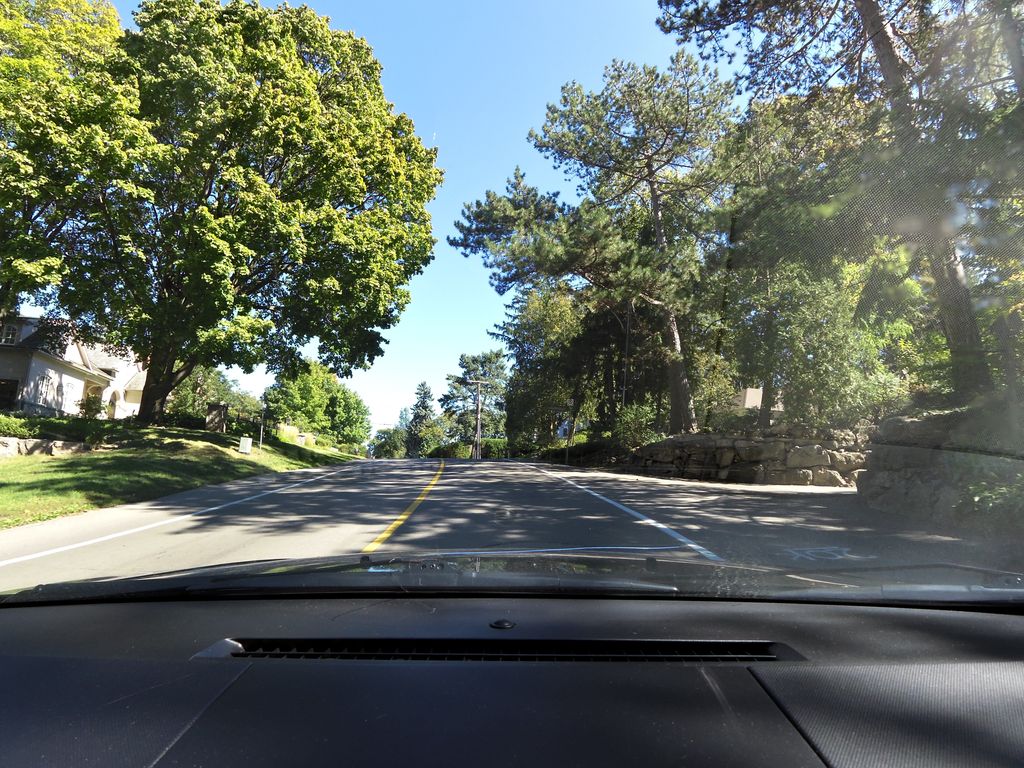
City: hamilton